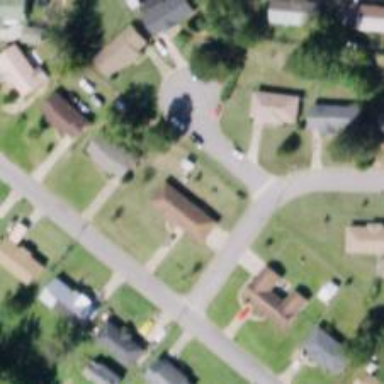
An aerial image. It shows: Neighborhood.